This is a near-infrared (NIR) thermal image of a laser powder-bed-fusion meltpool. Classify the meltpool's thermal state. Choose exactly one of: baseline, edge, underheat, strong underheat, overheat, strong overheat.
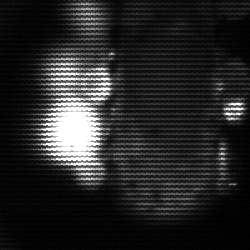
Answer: strong underheat